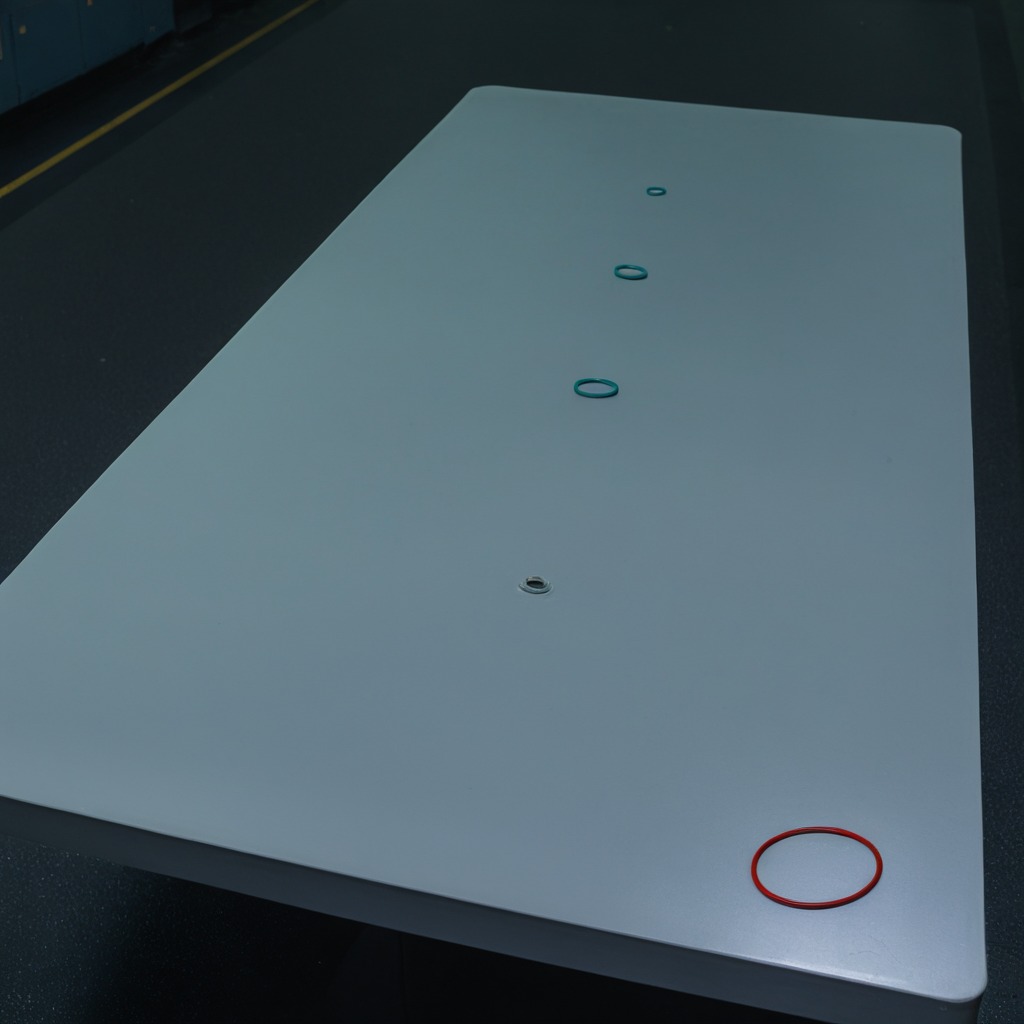
A rubber O-ring lying on a clean empty table in a railway signal maintenance room lit by harsh overhead fluorescents photorealistic surface textures crisp shadows high dynamic range